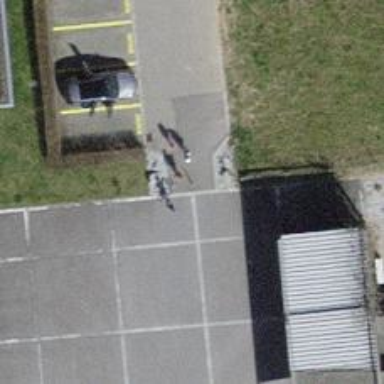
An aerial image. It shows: Bollard.